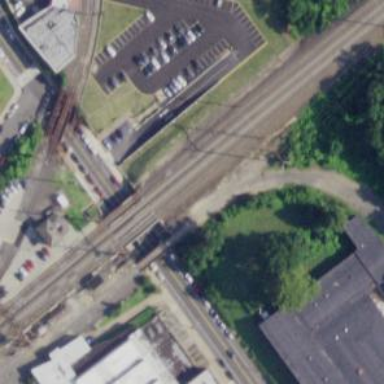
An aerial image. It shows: Railway track with contact lines for electrification.